Question: I am trying to draw an image like below with libraries in iOS; but i couldn't.

I think it is very easy to draw but i couldn't achieve.
After i accomplish to draw i will place a label over it.
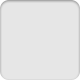
Answer: Use this as your 'drawRect' method:
'''
- (void)drawRect:(CGRect)rect
//// General Declarations
CGContextRef context = UIGraphicsGetCurrentContext();
//// Shadow Declarations
UIColor* shadow = [UIColor blackColor];
CGSize shadowOffset = CGSizeMake(1, 1);
CGFloat shadowBlurRadius = 2;
//// Frames
CGRect frame = rect;
//// Abstracted Graphic Attributes
CGRect shadowBoxRect = CGRectMake(CGRectGetMinX(frame) + 0, CGRectGetMinY(frame) + 0, 40, 40);
CGFloat shadowBoxCornerRadius = 4;
//// ShadowBox Drawing
UIBezierPath* shadowBoxPath = [UIBezierPath bezierPathWithRoundedRect: shadowBoxRect cornerRadius: shadowBoxCornerRadius];
[[UIColor lightGrayColor] setFill];
[shadowBoxPath fill];
////// ShadowBox Inner Shadow
CGRect shadowBoxBorderRect = CGRectInset([shadowBoxPath bounds], -shadowBlurRadius, -shadowBlurRadius);
shadowBoxBorderRect = CGRectOffset(shadowBoxBorderRect, -shadowOffset.width, -shadowOffset.height);
shadowBoxBorderRect = CGRectInset(CGRectUnion(shadowBoxBorderRect, [shadowBoxPath bounds]), -1, -1);
UIBezierPath* shadowBoxNegativePath = [UIBezierPath bezierPathWithRect: shadowBoxBorderRect];
[shadowBoxNegativePath appendPath: shadowBoxPath];
shadowBoxNegativePath.usesEvenOddFillRule = YES;
CGContextSaveGState(context);
{
CGFloat xOffset = shadowOffset.width + round(shadowBoxBorderRect.size.width);
CGFloat yOffset = shadowOffset.height;
CGContextSetShadowWithColor(context,
CGSizeMake(xOffset + copysign(0.1, xOffset), yOffset + copysign(0.1, yOffset)),
shadowBlurRadius,
shadow.CGColor);
[shadowBoxPath addClip];
CGAffineTransform transform = CGAffineTransformMakeTranslation(-round(shadowBoxBorderRect.size.width), 0);
[shadowBoxNegativePath applyTransform: transform];
[[UIColor grayColor] setFill];
[shadowBoxNegativePath fill];
}
CGContextRestoreGState(context);
}
'''